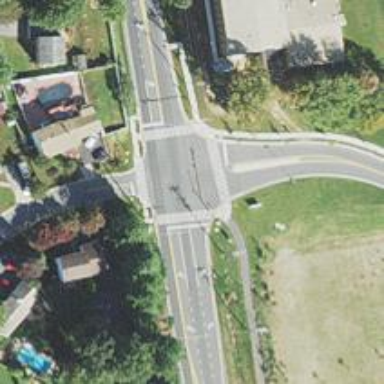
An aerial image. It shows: Marked crossing on footway.